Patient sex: M
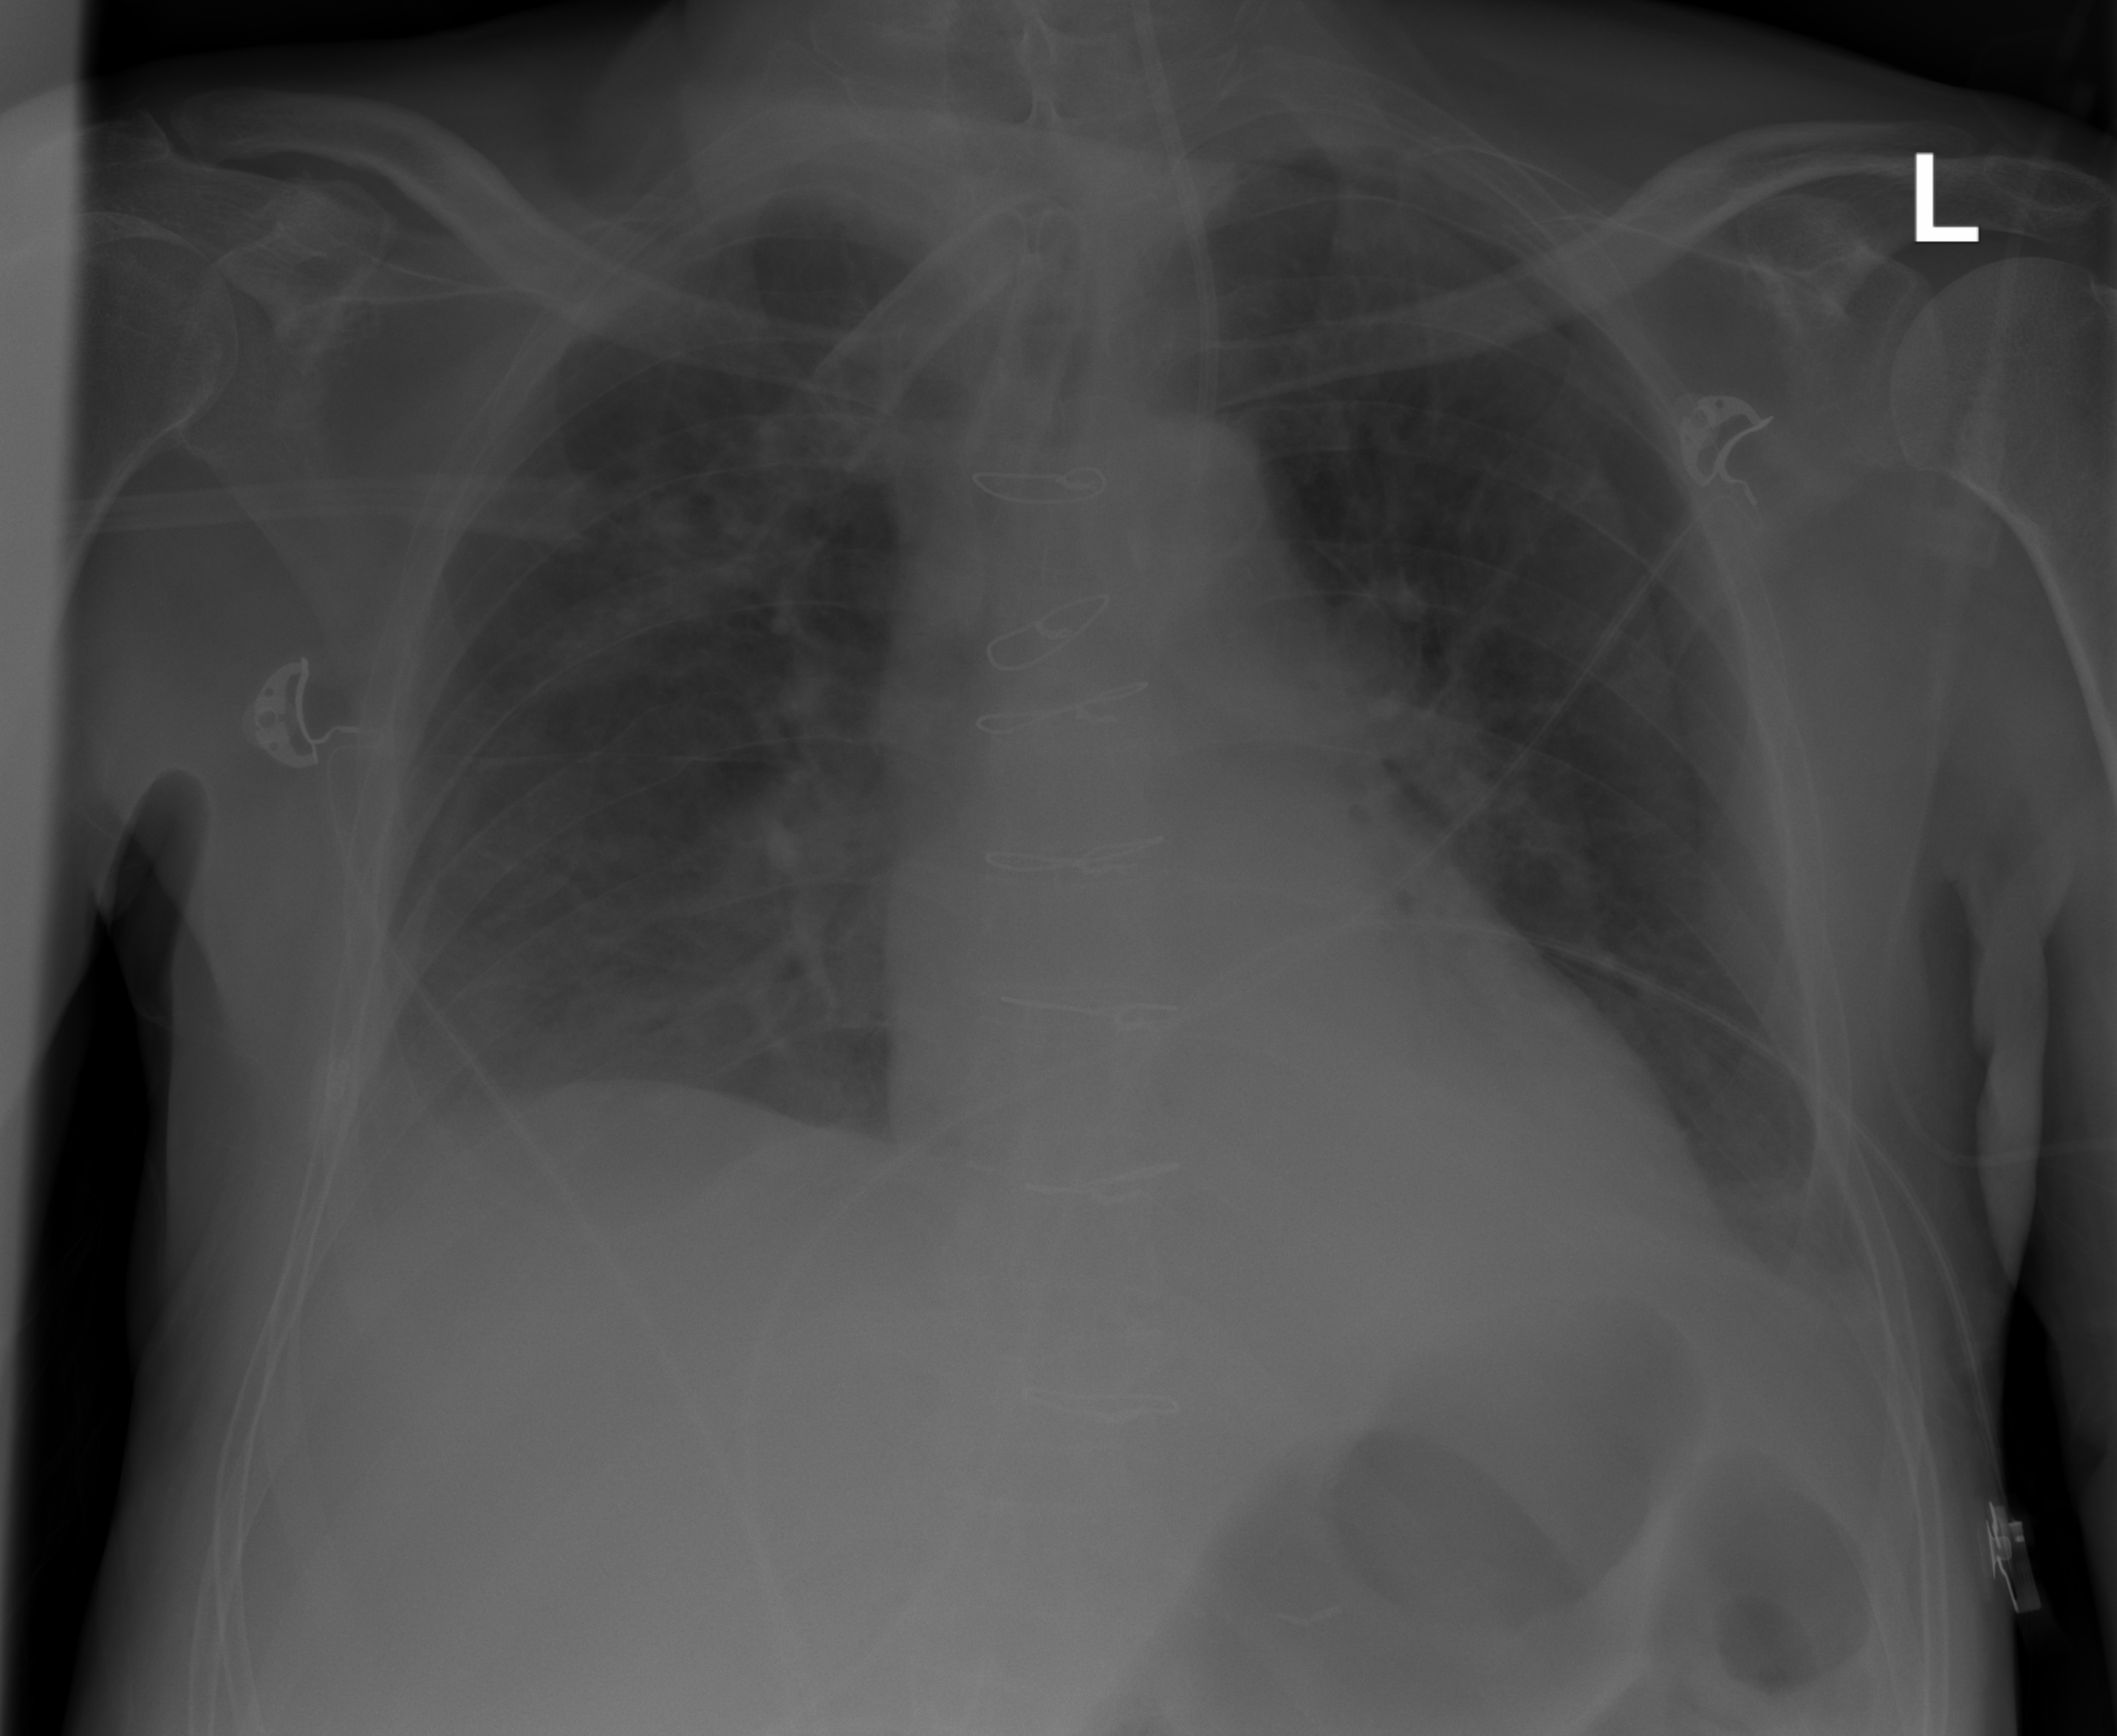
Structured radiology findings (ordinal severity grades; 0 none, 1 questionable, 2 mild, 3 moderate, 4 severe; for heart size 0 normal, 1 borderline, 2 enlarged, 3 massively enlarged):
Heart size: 0
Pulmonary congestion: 1
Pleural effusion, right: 2
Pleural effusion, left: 1
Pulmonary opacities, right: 1
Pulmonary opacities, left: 0
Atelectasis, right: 2
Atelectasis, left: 2